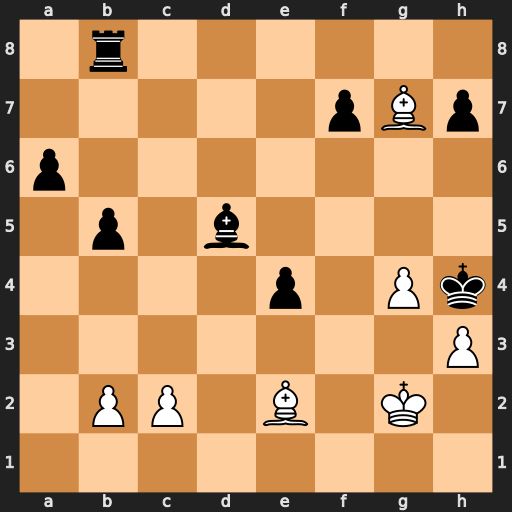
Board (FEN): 1r6/5pBp/p7/1p1b4/4p1Pk/7P/1PP1B1K1/8
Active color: w
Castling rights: -
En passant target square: -
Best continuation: Bf6#